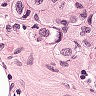
Metastatic tissue present: yes